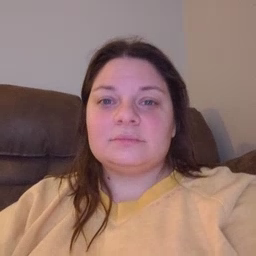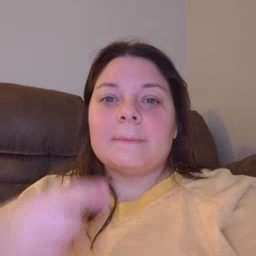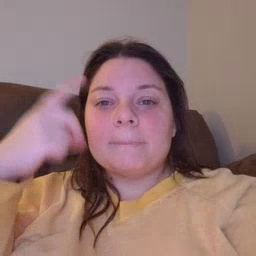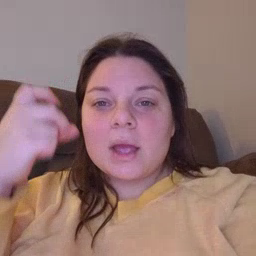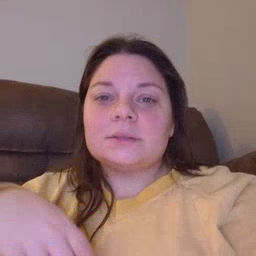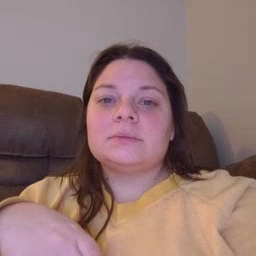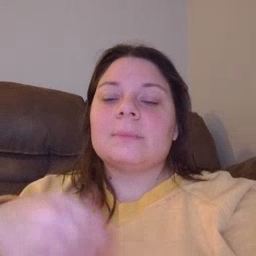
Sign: because